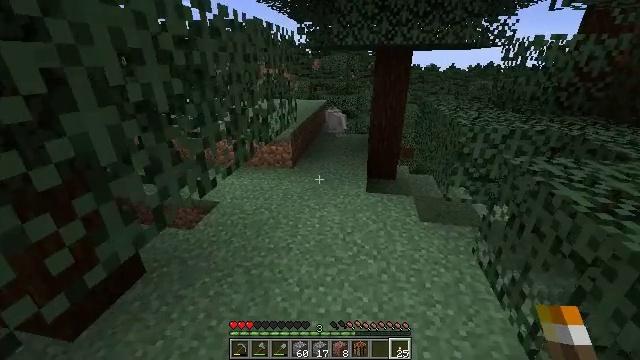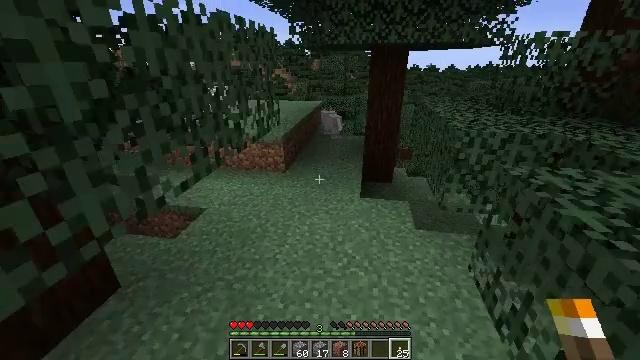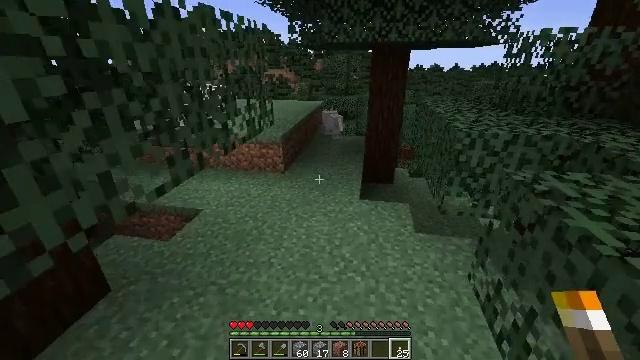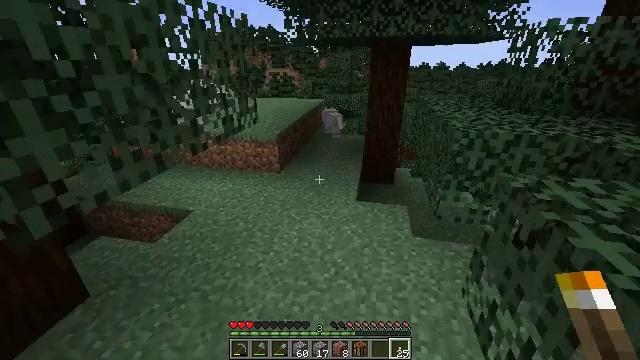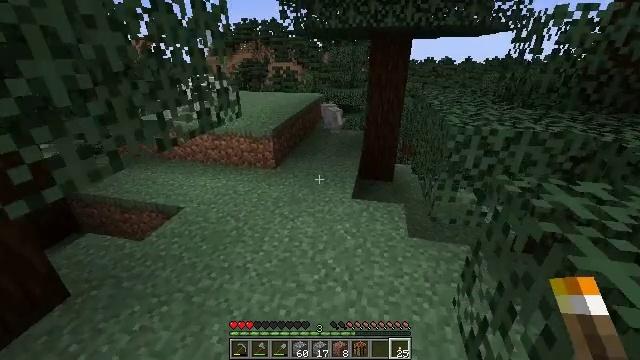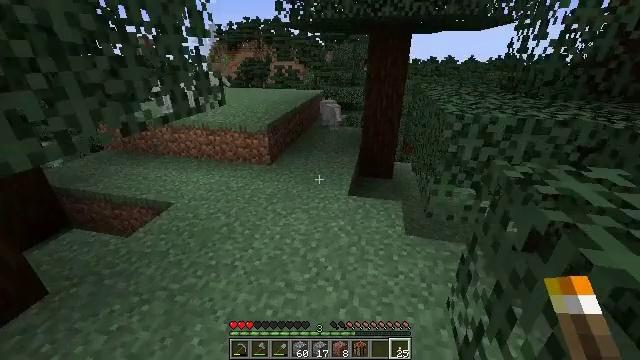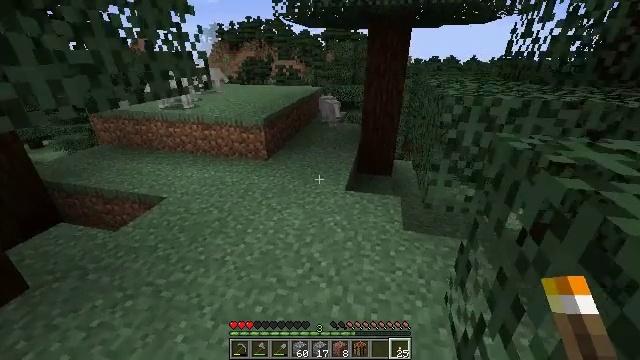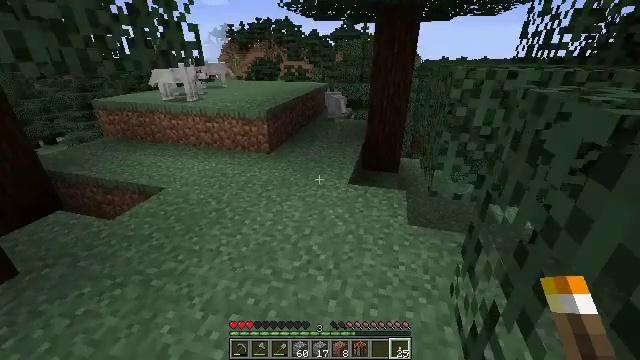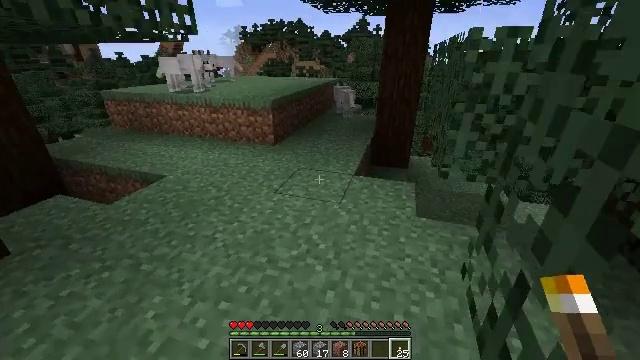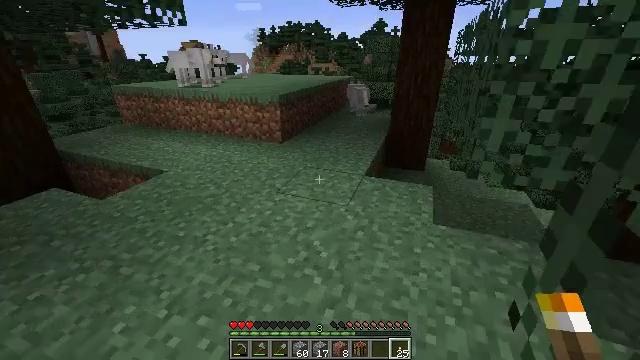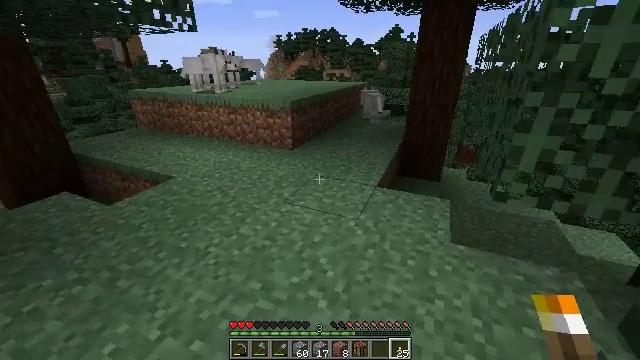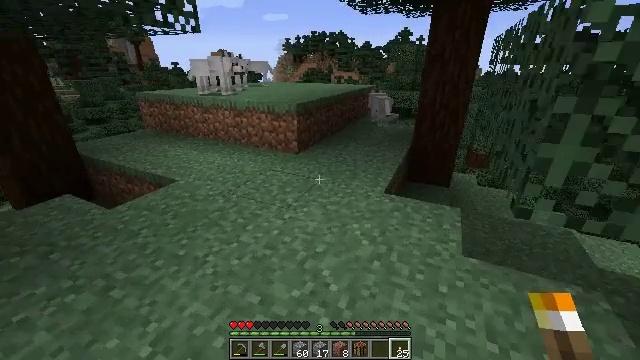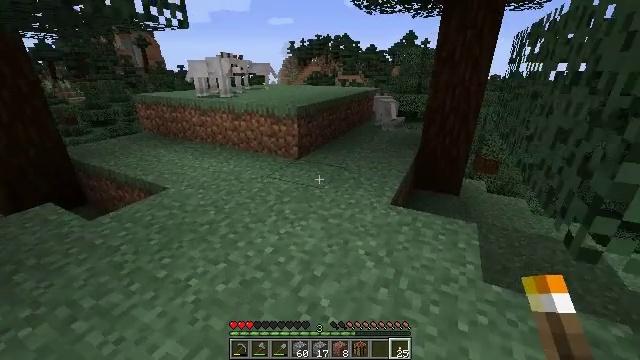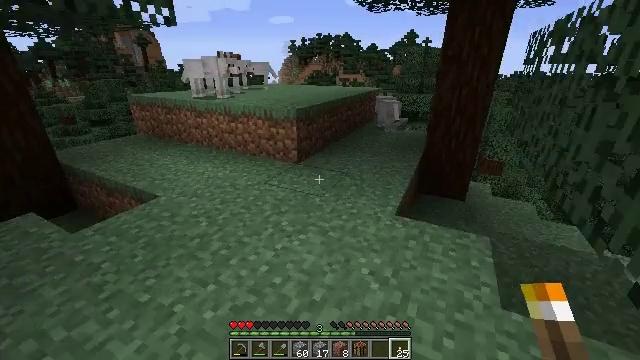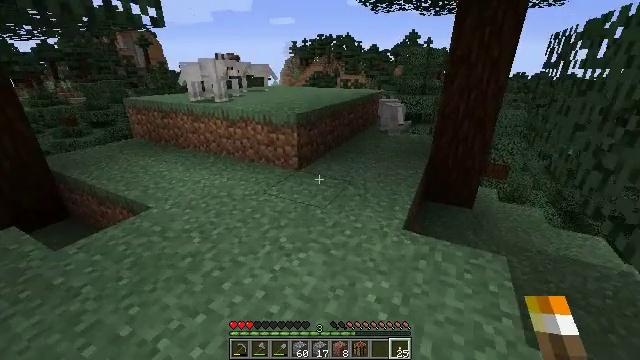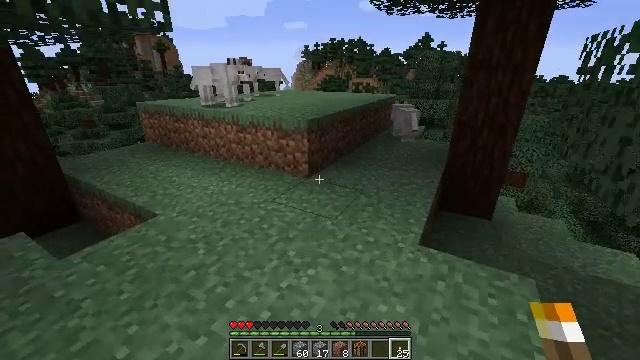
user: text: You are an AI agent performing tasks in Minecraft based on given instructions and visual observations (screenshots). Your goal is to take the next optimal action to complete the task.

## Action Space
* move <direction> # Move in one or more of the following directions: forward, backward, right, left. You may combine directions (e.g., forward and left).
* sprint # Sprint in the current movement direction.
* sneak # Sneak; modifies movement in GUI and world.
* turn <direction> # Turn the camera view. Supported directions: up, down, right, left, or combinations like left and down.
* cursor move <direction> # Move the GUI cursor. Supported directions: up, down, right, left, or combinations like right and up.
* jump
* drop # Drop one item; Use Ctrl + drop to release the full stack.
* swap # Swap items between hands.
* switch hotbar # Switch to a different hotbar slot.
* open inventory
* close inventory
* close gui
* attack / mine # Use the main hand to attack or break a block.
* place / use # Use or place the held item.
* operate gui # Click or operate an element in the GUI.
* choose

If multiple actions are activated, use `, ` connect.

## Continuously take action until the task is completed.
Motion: motion action
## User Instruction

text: Hunt a salmon.
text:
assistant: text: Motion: move forward and move right
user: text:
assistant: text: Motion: move forward and move right
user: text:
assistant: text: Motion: move forward and move right, turn left
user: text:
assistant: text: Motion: move forward and move right
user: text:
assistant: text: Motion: move forward and move right
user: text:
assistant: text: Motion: move forward and move right
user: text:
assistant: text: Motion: move forward and move right, turn left
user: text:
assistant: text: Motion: move forward and move right, turn left
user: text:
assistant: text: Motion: move forward, turn left
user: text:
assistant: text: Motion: move forward, turn left and up
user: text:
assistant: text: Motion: move forward, turn left
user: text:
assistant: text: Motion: move forward
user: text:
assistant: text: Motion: move forward
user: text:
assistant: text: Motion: move forward
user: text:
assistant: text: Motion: move forward, turn left
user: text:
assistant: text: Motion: move forward
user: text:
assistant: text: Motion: move forward
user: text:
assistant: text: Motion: move forward
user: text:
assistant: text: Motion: move forward
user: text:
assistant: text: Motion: move forward, turn left
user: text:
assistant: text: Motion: move forward, turn left
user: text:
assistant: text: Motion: move forward, turn left
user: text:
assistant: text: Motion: move forward
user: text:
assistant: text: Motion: move forward
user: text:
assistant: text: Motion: move forward
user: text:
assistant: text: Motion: move forward
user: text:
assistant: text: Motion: move forward
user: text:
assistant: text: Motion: move forward
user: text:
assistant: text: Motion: move forward
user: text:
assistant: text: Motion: move forward, jump